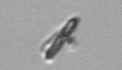
Label: pennate